Question: I have a view file like this :
'''
<html>
<head>
<meta name="layout" content="main" />
<title><g:message code="User's profile" /></title>
<g:javascript library="jquery"/>
<g:javascript>
(function() {
jQuery(function() {
return $(window).scroll(function() {
var url;
url = $('.pagination .nextLink').attr('href');
if (url && $(window).scrollTop() > $(document).height() - $(window).height() - 50) {
$('.pagination').show();
$('.pagination').text('Fetching more tasks, please wait!...');
return $.get(url, function(data) {
$('#scrolling').append(data);
return $('.pagination').hide();
});
}
});
});
}).call(this);
</g:javascript>
</head>
<body>
<!--Render the menu for the user-->
<!--check the size of the task so that we can diplay a meaningful mess if userTasks is empty!-->
<g:if test = "${userTasks.size() > 0}" >
<div id = "scrolling">
<g:each in = "${userTasks}" var = "tasks">
<div class = "scrolling">
<span style = "position:relative; left:360px; font-size:1.2em;"><g:link controller = "tasks" action = "show2" id = "${tasks.id}">${tasks.title}</g:link> </span>
</div>
</g:each>
<div class = "pagination">
<g:paginate total = "${tasksCount}" controller = "tasks" action = "test" />
</div>
</g:if>
<g:else>
You don't have any unread tasks!
</g:else>
</div>
<br />
</body>
</html>
'''
This works very similar to Twitter site, i/e when the user scrolls down the bottom of the page will fetch more results and this will be repeated. This works for me, but the problem that I have now is instead of updating my id 'scrolling' part alone, I'm getting the whole page being reloaded again and making the page looks nasty!
Here is how my page looks :

You can clearly see that my when my scroll bar hits the bottom of the page. How I can get rid of this?
Thanks in advance.
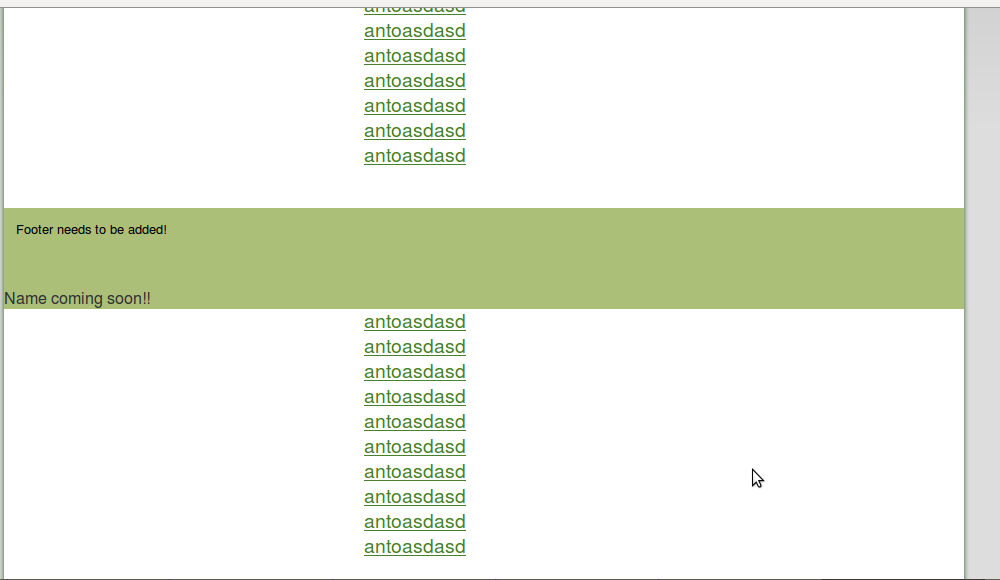
Answer: Try this:
'''
(function() {
jQuery(function() {
return $(window).scroll(function() {
var url;
url = $('.pagination .nextLink').attr('href');
if (url && $(window).scrollTop() > $(document).height() - $(window).height() - 50) {
$('.pagination').show();
$('.pagination').text('Fetching more tasks, please wait!...');
$.get(url, function(data) {
$("#scrolling").append($(data).filter("#scrolling").html());
$('.pagination').hide();
});
return $('#scrolling').load(url + " #scrolling", function() {
return $('.pagination').hide();
});
}
});
});
}).call(this);
'''